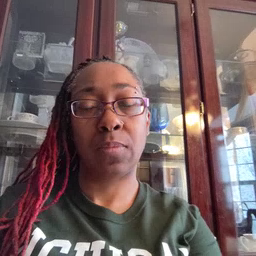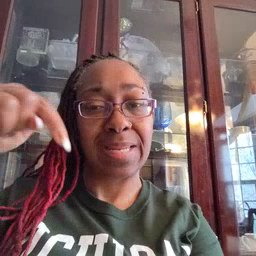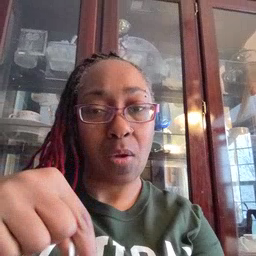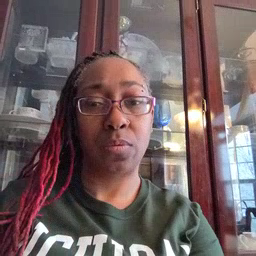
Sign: down